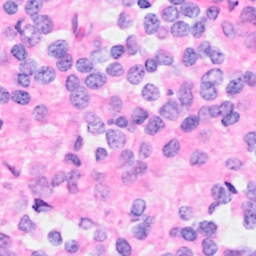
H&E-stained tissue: Breast